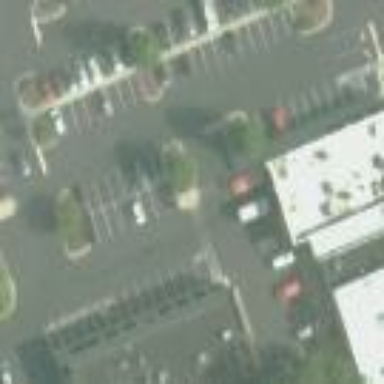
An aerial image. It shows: Parking area with surface.